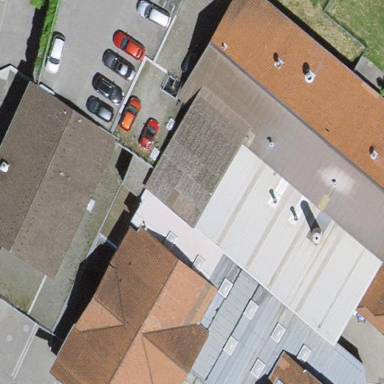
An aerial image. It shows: Industrial building.